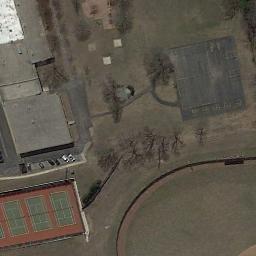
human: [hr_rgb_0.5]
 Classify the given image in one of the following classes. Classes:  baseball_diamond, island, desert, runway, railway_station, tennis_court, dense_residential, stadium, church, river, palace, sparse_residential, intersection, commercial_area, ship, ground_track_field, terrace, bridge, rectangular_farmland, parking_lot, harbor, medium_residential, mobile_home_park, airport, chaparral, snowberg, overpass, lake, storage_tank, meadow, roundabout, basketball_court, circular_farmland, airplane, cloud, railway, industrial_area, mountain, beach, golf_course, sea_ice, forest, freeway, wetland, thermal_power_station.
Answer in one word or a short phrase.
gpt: tennis_court